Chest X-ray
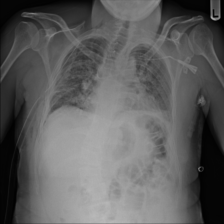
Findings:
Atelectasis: negative
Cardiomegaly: negative
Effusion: negative
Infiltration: negative
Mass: negative
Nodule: negative
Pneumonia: negative
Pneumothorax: positive
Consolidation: negative
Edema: negative
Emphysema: negative
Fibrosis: negative
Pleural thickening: negative
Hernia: negative